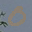
Label: 0